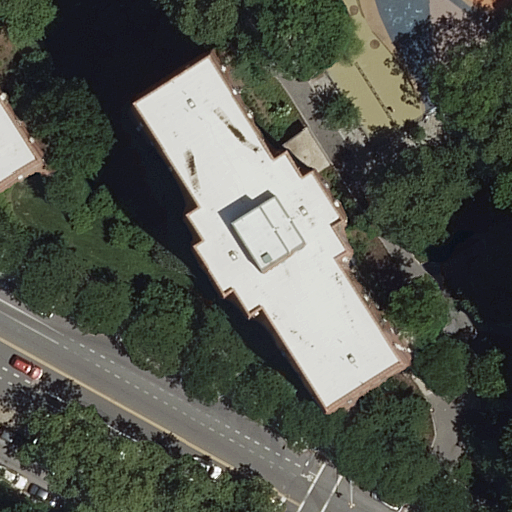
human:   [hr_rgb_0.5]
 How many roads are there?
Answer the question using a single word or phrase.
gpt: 11

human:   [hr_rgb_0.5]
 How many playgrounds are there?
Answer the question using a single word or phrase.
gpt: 1

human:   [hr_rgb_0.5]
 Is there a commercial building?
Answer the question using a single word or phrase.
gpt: no

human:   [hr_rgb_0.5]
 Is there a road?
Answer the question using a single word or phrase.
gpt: yes

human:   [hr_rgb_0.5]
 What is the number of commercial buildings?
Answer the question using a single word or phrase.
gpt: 0

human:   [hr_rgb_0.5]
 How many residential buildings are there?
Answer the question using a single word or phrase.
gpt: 2

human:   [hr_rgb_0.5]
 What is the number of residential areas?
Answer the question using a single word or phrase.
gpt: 1

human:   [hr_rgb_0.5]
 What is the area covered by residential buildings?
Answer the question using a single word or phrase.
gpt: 2063m2

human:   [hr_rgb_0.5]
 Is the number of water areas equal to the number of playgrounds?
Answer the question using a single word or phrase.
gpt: no

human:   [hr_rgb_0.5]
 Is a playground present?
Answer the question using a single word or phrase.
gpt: yes

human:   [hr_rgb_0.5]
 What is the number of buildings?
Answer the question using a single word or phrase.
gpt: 2

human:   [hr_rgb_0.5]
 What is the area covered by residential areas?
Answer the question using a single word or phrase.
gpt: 9624m2

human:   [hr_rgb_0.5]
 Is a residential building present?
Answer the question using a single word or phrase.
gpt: yes

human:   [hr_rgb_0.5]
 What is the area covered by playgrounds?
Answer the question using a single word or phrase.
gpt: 119m2

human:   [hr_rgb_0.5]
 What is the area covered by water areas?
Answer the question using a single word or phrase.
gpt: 0m2

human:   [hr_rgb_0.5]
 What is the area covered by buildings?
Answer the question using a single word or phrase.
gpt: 2063m2

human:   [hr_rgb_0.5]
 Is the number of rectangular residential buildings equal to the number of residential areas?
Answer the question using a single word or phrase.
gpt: no

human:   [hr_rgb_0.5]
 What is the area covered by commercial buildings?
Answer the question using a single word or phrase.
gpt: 0m2

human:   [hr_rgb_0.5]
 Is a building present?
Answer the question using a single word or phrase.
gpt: yes

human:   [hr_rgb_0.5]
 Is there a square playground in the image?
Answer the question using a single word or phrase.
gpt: no

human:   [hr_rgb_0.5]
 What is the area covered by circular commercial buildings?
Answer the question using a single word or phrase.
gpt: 0m2

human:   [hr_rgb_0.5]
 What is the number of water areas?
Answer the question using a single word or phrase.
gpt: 0

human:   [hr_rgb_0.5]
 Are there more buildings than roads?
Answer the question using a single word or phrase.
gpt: no

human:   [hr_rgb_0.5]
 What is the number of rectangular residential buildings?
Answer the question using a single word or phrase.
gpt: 0

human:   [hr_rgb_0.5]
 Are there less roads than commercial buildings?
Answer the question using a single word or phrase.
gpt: no

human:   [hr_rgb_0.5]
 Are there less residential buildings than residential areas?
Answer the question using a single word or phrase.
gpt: no

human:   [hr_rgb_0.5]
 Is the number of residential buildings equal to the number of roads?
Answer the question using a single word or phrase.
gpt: no

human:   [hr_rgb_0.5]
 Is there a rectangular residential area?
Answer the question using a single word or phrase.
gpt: yes

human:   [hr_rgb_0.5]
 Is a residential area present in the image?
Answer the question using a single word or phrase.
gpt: yes

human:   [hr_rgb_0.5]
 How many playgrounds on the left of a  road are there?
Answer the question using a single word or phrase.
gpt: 0

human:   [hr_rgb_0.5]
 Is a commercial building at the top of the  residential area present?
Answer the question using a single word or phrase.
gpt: no

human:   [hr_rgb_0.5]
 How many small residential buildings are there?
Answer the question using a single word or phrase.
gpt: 0

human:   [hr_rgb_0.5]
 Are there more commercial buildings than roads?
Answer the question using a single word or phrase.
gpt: no

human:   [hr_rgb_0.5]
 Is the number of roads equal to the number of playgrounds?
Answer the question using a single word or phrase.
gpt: no

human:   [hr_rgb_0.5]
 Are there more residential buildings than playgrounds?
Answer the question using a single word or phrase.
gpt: yes

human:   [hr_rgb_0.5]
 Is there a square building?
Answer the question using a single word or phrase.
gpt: no

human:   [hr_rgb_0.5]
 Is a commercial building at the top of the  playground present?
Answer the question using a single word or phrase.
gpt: no

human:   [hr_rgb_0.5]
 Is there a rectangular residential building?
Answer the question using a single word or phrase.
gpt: no

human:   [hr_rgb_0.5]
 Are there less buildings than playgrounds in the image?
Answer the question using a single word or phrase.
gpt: no

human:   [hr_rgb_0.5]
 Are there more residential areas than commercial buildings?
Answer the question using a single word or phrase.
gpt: yes

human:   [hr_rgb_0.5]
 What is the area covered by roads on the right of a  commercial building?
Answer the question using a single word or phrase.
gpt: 0m2

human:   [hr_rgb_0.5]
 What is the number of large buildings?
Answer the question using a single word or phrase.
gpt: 2

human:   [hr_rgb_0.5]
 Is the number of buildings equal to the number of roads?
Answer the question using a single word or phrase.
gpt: no

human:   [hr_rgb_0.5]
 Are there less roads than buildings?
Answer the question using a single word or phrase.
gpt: no

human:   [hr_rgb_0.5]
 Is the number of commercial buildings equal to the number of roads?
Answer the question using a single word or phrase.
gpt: no

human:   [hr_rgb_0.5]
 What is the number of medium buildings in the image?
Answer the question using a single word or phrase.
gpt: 0

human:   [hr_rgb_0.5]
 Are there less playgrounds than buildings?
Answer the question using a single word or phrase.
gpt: yes

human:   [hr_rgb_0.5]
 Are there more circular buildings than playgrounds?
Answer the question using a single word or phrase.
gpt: no

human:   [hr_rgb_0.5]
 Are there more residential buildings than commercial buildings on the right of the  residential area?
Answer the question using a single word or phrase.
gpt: yes

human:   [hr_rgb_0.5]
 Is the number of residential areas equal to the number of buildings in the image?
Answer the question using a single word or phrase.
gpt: no

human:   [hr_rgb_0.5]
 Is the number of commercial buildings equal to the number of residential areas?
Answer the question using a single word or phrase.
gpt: no

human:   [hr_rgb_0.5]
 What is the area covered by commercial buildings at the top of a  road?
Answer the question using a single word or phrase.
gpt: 0m2

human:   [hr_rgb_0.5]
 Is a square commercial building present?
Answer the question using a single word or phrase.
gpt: no

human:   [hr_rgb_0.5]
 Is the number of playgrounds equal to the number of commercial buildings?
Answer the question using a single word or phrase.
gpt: no

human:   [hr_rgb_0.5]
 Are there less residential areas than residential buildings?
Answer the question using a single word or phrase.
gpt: yes

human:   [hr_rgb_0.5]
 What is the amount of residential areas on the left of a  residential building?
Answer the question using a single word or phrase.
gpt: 0

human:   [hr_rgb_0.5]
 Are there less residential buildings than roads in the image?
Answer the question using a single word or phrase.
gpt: yes

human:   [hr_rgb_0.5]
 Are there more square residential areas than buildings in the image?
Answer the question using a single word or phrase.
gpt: no

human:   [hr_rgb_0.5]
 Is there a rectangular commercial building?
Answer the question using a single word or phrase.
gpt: no

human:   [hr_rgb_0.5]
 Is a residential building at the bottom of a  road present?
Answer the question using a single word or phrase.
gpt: no

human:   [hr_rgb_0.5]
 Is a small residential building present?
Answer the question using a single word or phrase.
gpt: no

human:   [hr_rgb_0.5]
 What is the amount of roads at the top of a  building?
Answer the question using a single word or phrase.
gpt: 1

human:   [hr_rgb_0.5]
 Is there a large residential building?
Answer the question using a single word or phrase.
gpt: yes

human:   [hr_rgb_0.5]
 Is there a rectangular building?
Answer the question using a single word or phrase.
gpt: no